Question: My problem is sort of like <URL>
and this <URL> combined but not quite. Anyway what im trying to do is take a double integral of a function using sympy to get the symbolic answer. The problem is that inside the derivative element and the integrals thereare 2 other functions and im not sure how to show that they are functions and not just constants. Here is what i have so far.
'''
from sympy import *
import sympy as sp
sp.init_printing()
x=sp.Symbol('x') #a and k are constants
z=sp.Symbol('z')
k=sp.Symbol('k')
f=sp.Function('f')(x)
l=sp.Function('l')(x)
def dN(x,z):
return -N*f*z**(a-2)
def b(x,z):
return l*x*dN
def c(x,z):
return z*l*x*dN
res=integrate(b,(z,k,float('inf')),(x,0,float('inf')))
sp.pprint (res)
#print(b)
'''
This is what im using for dN:

This is the integral im trying to preform to get eqn 12:
<URL>
Any help would be much appreciated.
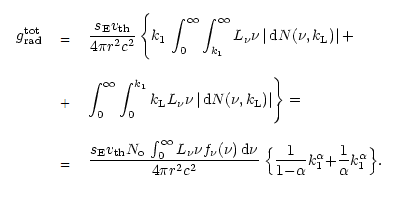
Answer: It looks like there might be some confusion between sympy functions and python functions. When you define 'b(x, z)' that is a python function. When you refer to 'b' in your integrate line you should supply the variables that are needed for the function, hence 'integrate(b(x, z)...)'. The same applies for 'dN' that is called in functions 'b' and 'c' without args. (It should be '...*dN(x, z)'. In the dN function you define, you refer to 'N' but don't define it. I would recommend that at the top you define 'N = sp.Function('N')(x, z)'. Finally, you can use 'sp.oo' to refer to infinity rather than creating a floating point representation of the same.
Sorry I can't test it here. Hopefully these suggestions will help you get on track! :-)